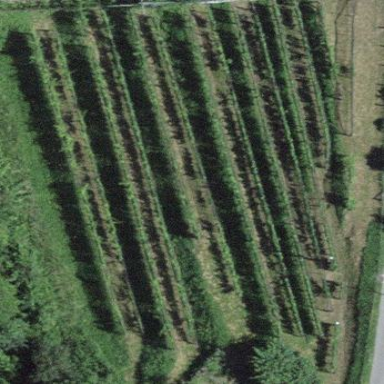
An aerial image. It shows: Beautiful vineyard in the countryside.